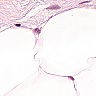
Metastatic tissue present: no